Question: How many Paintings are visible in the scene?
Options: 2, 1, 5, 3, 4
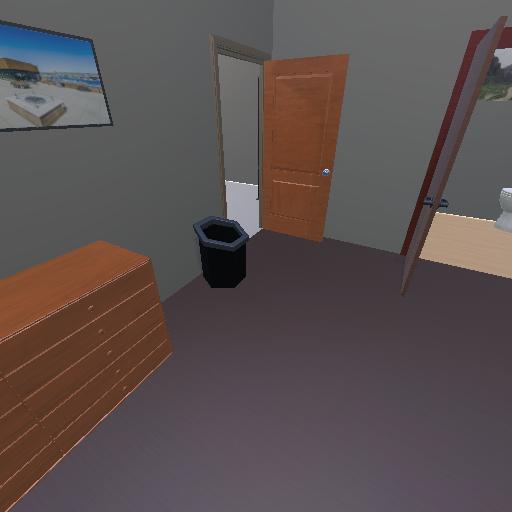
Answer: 2